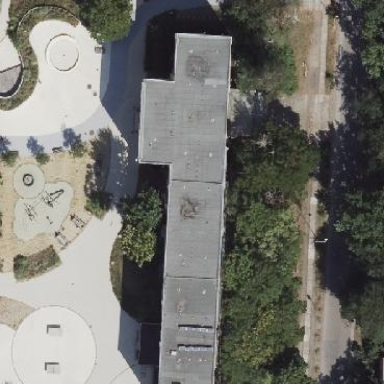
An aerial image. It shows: School building.